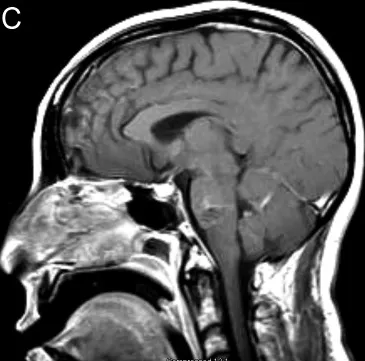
MRI study of the patient's metastatic lesion. Postoperative MRI (C-D) with contrast demonstrating a gross total resection of the solitary lesion with no evidence of residual disease.
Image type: radiology (mri)